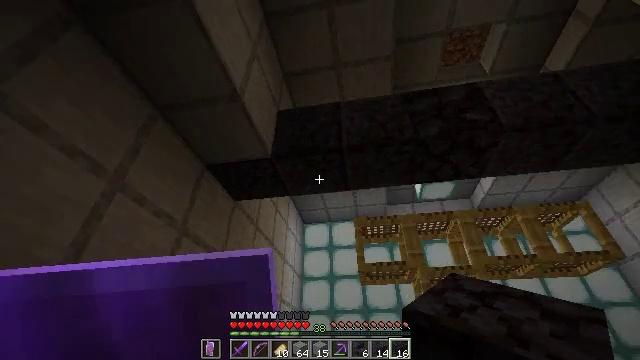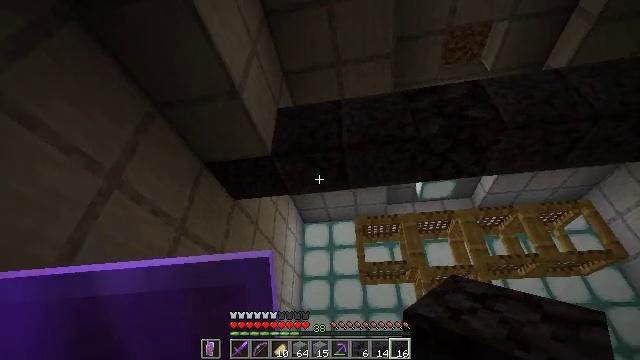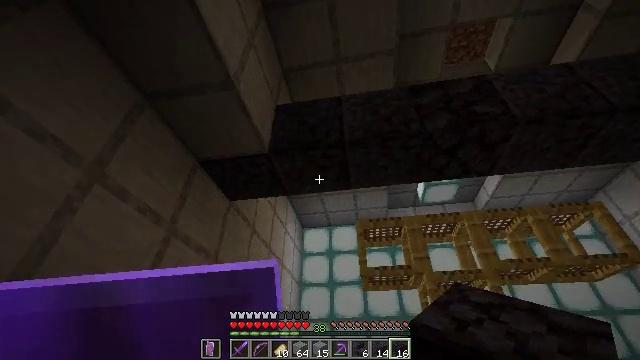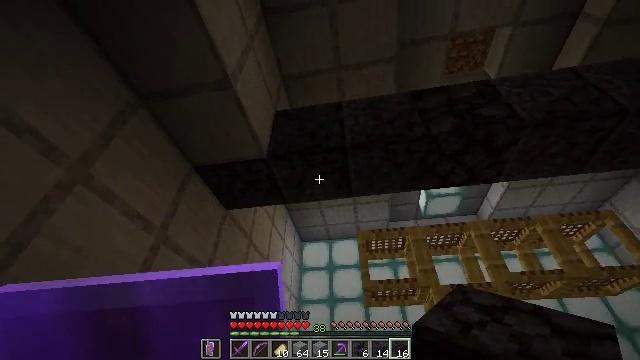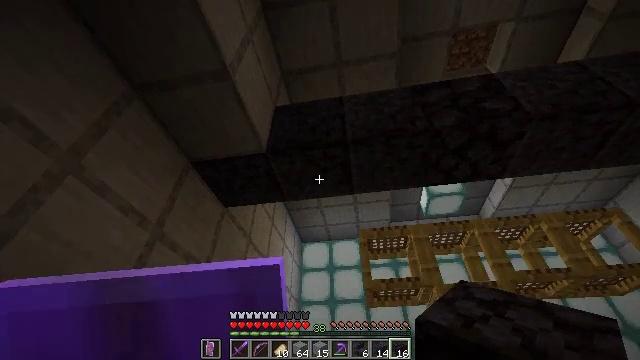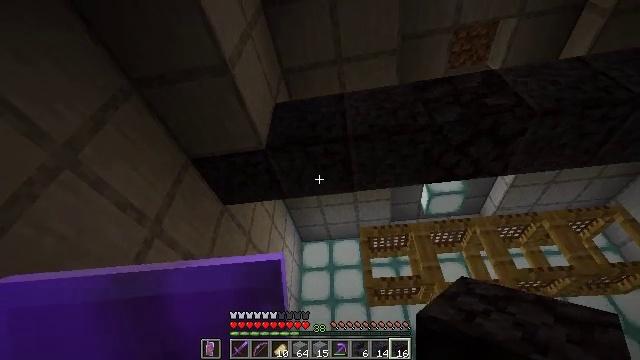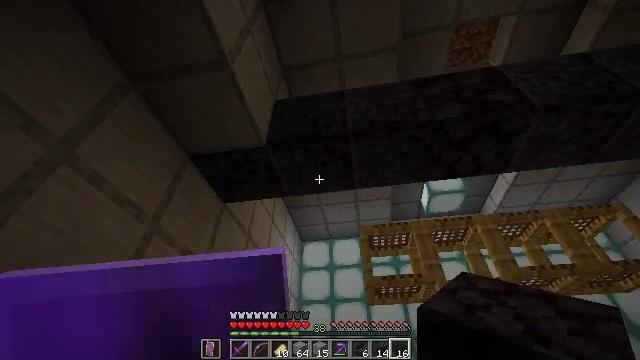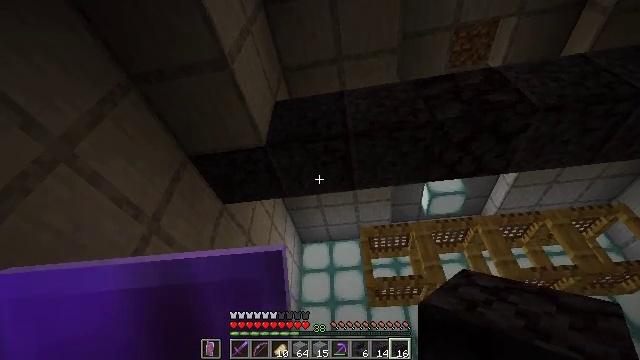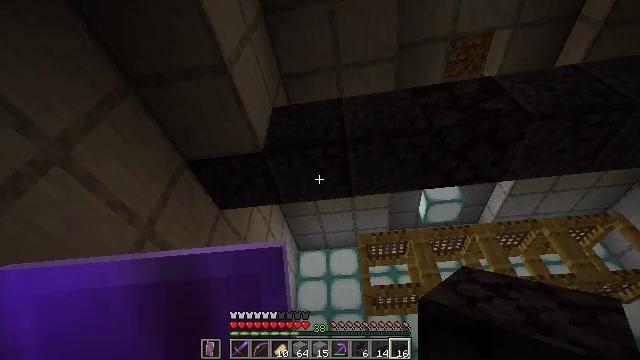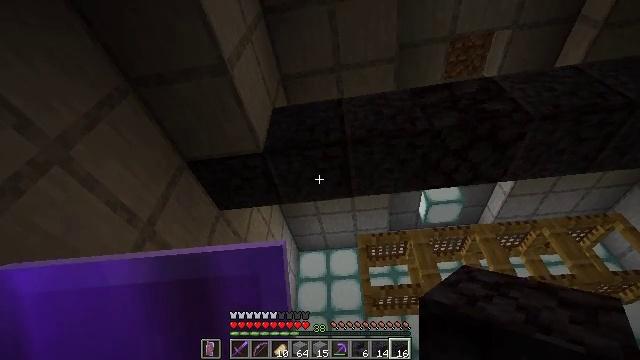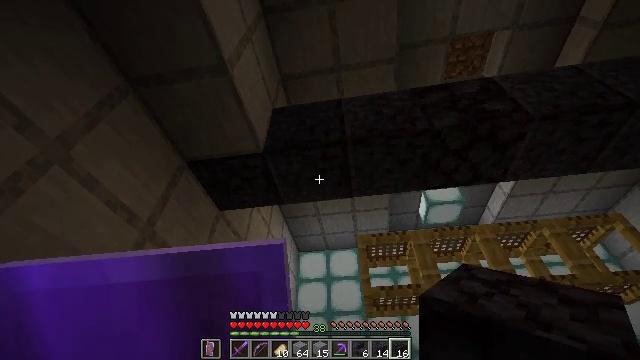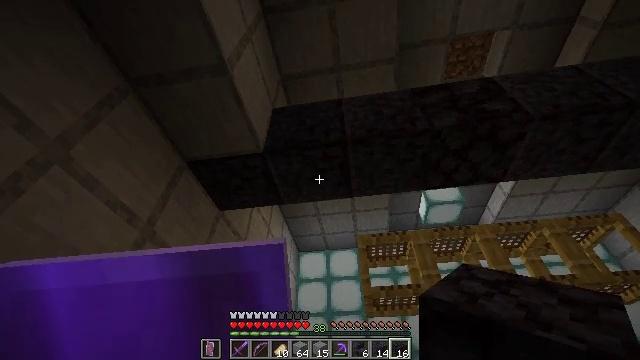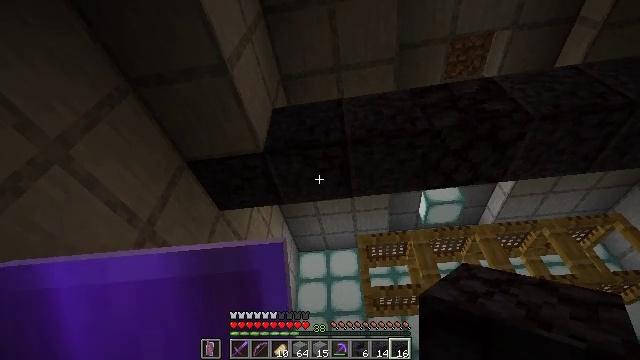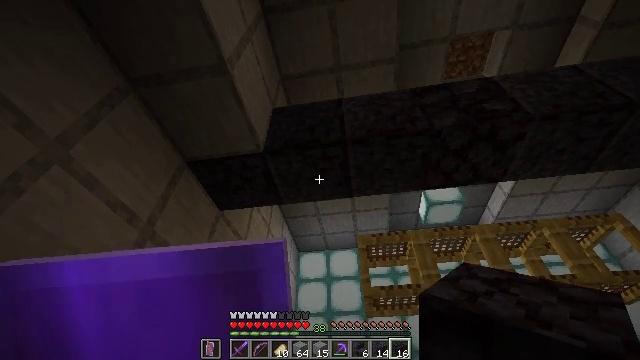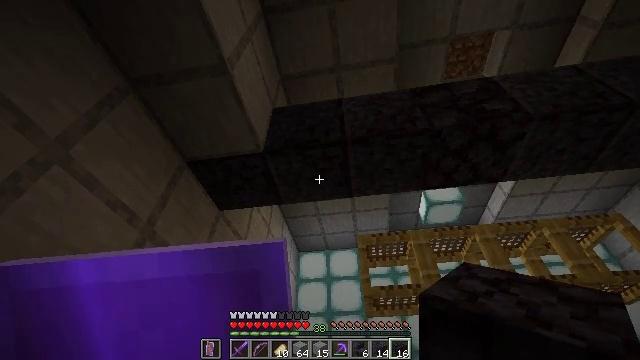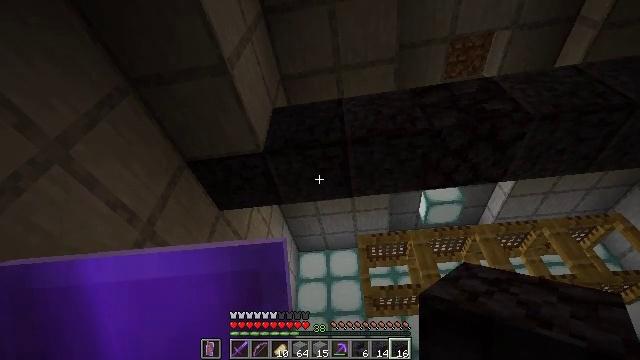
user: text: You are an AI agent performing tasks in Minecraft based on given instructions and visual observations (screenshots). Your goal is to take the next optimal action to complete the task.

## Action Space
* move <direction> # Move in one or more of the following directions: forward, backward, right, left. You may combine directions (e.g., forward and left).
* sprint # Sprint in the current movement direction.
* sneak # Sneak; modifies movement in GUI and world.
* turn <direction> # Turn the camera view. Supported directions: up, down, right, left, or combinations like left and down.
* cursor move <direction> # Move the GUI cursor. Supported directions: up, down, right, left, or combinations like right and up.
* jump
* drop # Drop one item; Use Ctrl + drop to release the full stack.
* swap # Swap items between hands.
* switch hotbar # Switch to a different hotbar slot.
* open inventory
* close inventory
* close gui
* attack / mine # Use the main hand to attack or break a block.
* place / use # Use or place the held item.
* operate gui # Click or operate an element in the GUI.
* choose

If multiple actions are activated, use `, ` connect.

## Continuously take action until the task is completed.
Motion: motion action
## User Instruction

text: Break the polished blackstone block.
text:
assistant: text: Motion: move forward
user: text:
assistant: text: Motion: move forward, turn up
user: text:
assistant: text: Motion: turn up
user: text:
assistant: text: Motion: no_op
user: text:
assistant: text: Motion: no_op
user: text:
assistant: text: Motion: no_op
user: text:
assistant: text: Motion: no_op
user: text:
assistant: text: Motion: turn up
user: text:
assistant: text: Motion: no_op
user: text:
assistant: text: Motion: no_op
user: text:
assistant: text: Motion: no_op
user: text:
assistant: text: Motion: no_op
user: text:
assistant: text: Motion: no_op
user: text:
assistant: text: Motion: no_op
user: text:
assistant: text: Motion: no_op
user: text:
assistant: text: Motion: no_op
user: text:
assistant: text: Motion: no_op
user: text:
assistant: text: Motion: no_op
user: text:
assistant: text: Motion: no_op
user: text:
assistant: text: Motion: no_op
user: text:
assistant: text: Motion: no_op
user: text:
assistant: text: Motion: no_op
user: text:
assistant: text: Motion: no_op
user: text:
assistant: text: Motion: no_op
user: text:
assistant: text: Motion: no_op
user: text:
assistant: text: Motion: no_op
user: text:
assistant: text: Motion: no_op
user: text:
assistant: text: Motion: no_op
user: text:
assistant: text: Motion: no_op
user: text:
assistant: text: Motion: no_op